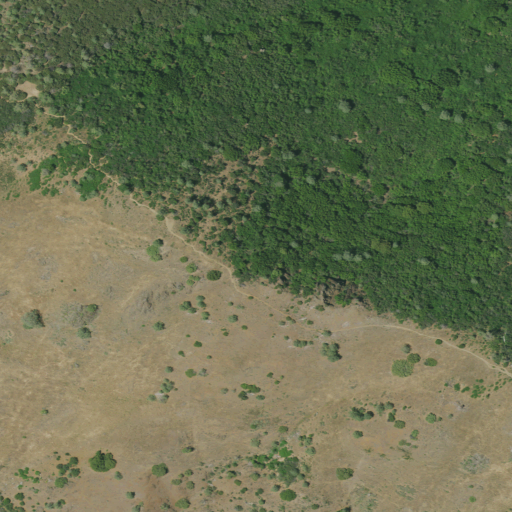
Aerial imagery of ridge(s) in California named Bald Ridge containing mixed forest, shrub, grassland, and evergreen forest